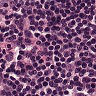
Metastatic tissue present: no